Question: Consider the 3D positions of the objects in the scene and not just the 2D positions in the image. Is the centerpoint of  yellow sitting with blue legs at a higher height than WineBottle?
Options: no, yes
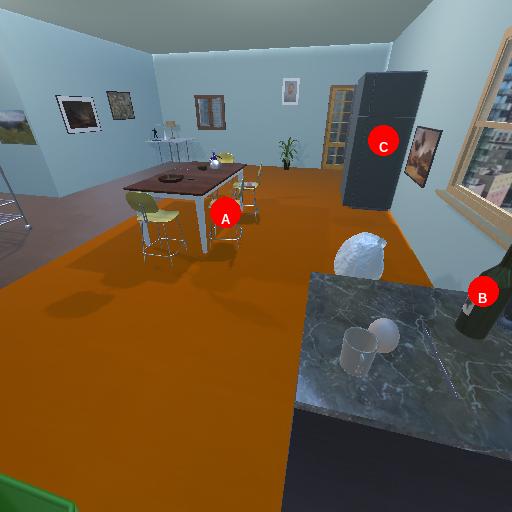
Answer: no